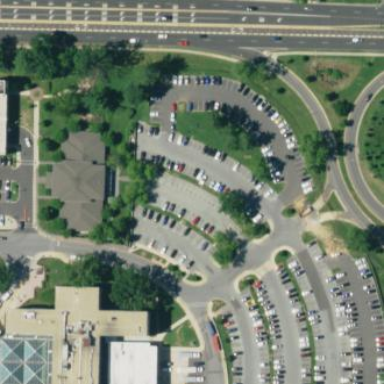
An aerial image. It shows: Street-side parking area.